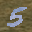
Label: 5